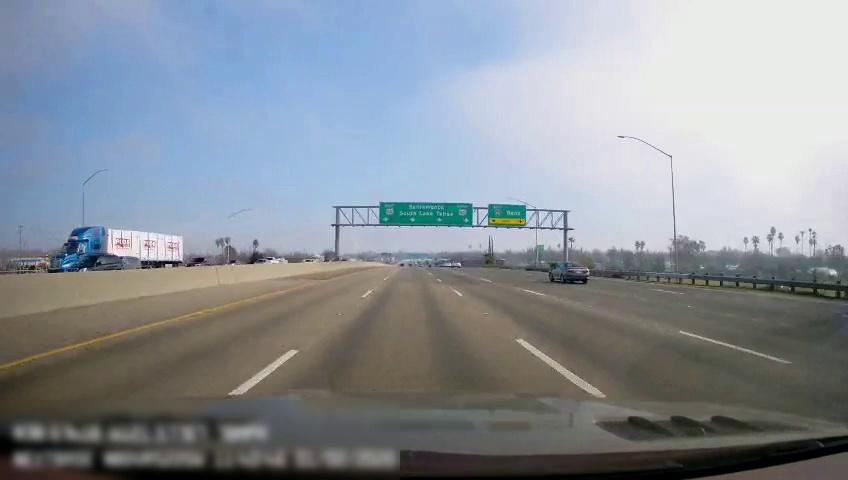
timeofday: Day
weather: Sunny
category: Vehicles | Other LV
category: Vehicles | Car
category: Vehicles | Car
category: Vehicles | SUV
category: Vehicles | Truck
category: Vehicles | Car
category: Drivable Space
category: Vehicles | Car
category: Vehicles | Car
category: Lanes | Current Lane
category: Lanes | Current Lane
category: Lanes | Current Lane
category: Lanes | Alternate Lane
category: Lanes | Alternate Lane
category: Lanes | Alternate Lane
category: Traffic | Signs
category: Traffic | Signs